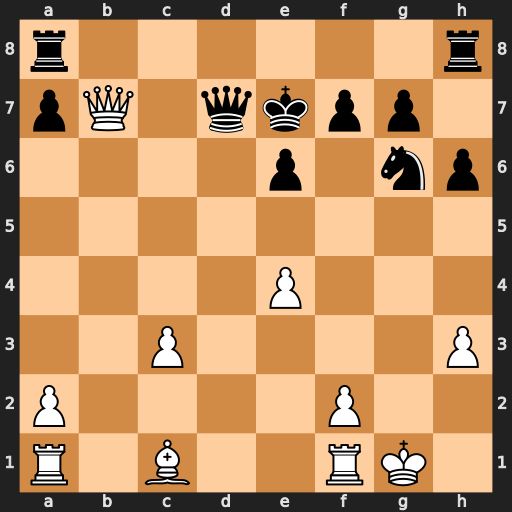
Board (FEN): r6r/pQ1qkpp1/4p1np/8/4P3/2P4P/P4P2/R1B2RK1
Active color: w
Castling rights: -
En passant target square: -
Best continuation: Ba3+ Kf6 Qxd7